Brain MRI, t1w sequence, axial 2D slice.
Patient: age 24, sex F, weight 95 kg, height 1.95 m
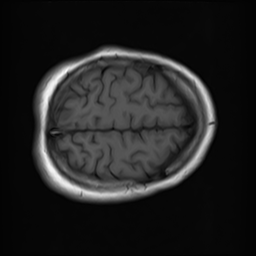